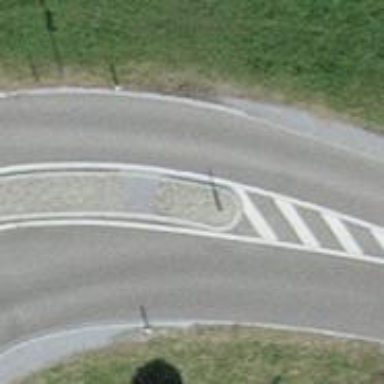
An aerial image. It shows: Tertiary road with asphalt surface.